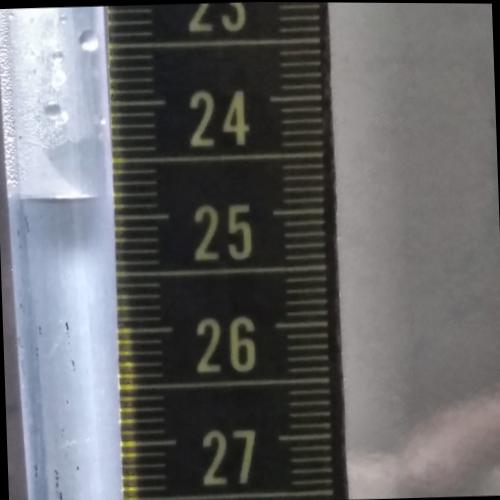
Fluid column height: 24.8 cm